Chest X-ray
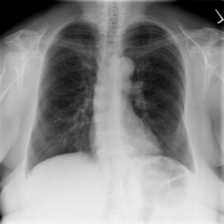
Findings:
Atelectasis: negative
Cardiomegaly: negative
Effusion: negative
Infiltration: positive
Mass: negative
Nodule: negative
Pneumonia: negative
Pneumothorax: negative
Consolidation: negative
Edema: negative
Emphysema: negative
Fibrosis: negative
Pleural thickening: negative
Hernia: negative